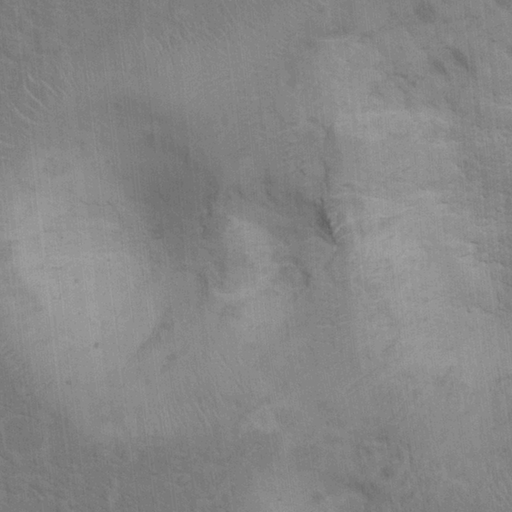
Classes present: Background, Cone